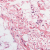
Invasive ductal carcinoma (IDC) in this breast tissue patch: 0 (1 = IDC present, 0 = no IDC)